Field crop: maize
Growth stage: 2
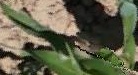
Species: maize